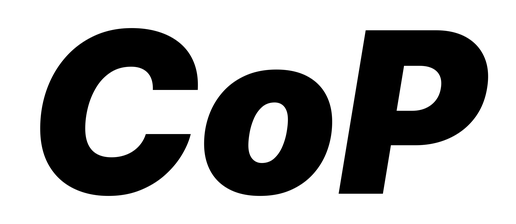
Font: Inter-Italic_Black_Italic